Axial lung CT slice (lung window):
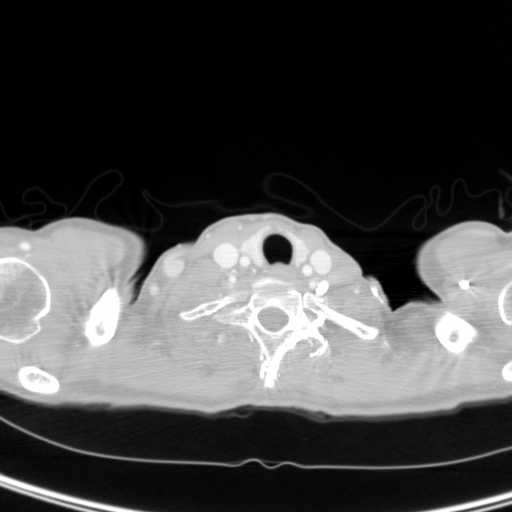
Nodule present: no